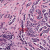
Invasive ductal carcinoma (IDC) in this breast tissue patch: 1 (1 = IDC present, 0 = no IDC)